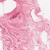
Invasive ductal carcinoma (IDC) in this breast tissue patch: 0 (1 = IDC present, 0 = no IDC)